Field crop: maize
Growth stage: 2
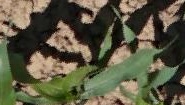
Species: maize